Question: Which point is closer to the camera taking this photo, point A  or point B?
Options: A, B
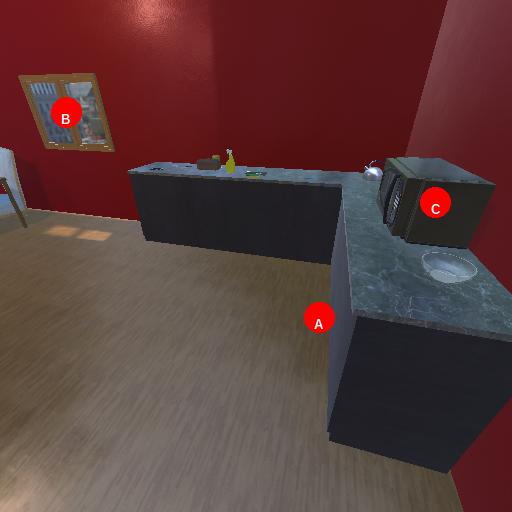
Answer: A